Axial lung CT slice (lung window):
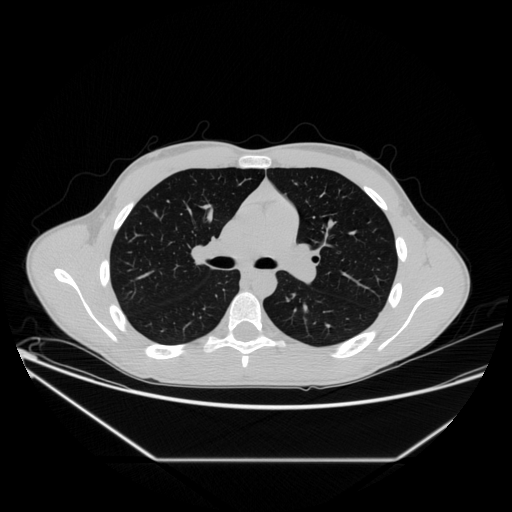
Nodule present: no